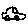
Label: car